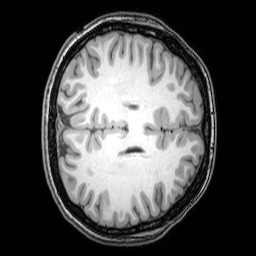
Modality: T1w
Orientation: axial
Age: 24
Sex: female
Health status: healthy
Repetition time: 0.081 s
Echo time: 0.037 s